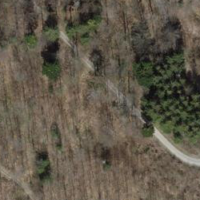
EUNIS habitat code: 25
Species observed at this site:
Campanula trachelium